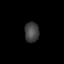
Tissue: lung
Cell type: Endothelial cells
Senescence score: 0.6405
Nuclear area (px): 282
Mean DAPI intensity: 66.915